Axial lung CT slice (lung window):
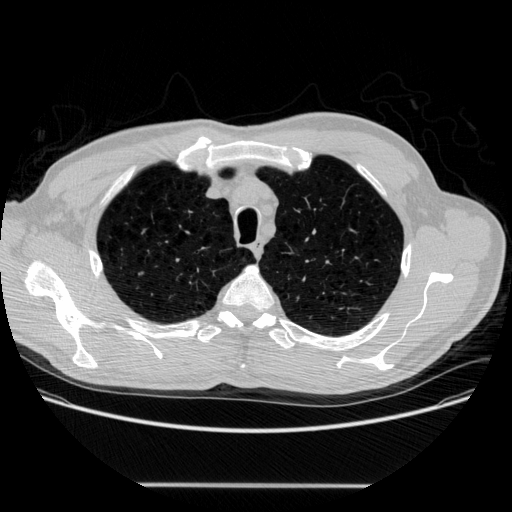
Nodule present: no